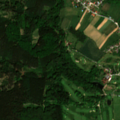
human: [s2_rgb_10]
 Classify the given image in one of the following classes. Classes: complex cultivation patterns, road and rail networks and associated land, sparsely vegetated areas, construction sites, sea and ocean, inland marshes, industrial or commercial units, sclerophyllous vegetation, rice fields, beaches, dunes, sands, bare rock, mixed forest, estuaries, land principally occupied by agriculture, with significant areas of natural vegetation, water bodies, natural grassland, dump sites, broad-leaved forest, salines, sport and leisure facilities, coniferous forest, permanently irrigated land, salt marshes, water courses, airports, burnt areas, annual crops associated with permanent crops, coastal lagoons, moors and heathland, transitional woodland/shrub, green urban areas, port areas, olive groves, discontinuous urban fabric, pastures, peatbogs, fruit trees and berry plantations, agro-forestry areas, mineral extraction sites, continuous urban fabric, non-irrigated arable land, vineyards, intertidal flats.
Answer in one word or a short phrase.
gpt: discontinuous urban fabric, sport and leisure facilities, non-irrigated arable land, broad-leaved forest, coniferous forest, mixed forest